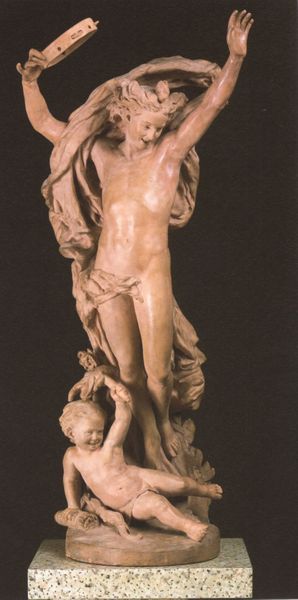
Titel: Génie de la danse
Künstler: Jean-Baptiste Carpeaux
Institution: Santa Barbara, Santa Barbara Museum of Art
Schlagwörter: akt, hand, mann, nackt, umhang, menschen, bewegung, frau, haar, marmor, schleier, tuch, beige, tanz, arm, arme, barock, falten, mensch, sockel, stein, hände, instrument, wind, figur, gewand, haare, mantel, stehend, kind, mutter, personen, musik, musiker, pflanzen, tanzen, engel, putto, skulptur, statue, klein, baby, figuren, plastik, plinthe, junge, liegend, freude, lachen, knabe, bub, mythologie, statuette, trommel, ganzkörper, rolle, jüngling, erhoben, fröhlich, basis, jubel, plinte, tambourin, tamburin, figurengruppe, tanzend, tamborin